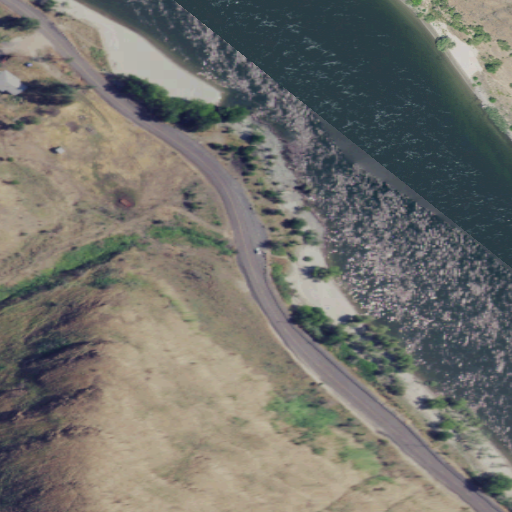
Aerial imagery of valley in Washington named Gilmore Gulch containing grassland, open water, low intensity development, evergreen forest, open development, medium intensity development, and shrub